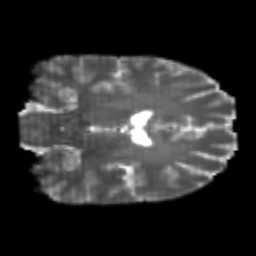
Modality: T2w
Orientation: coronal
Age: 26
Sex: male
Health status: healthy
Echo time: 0.074 s